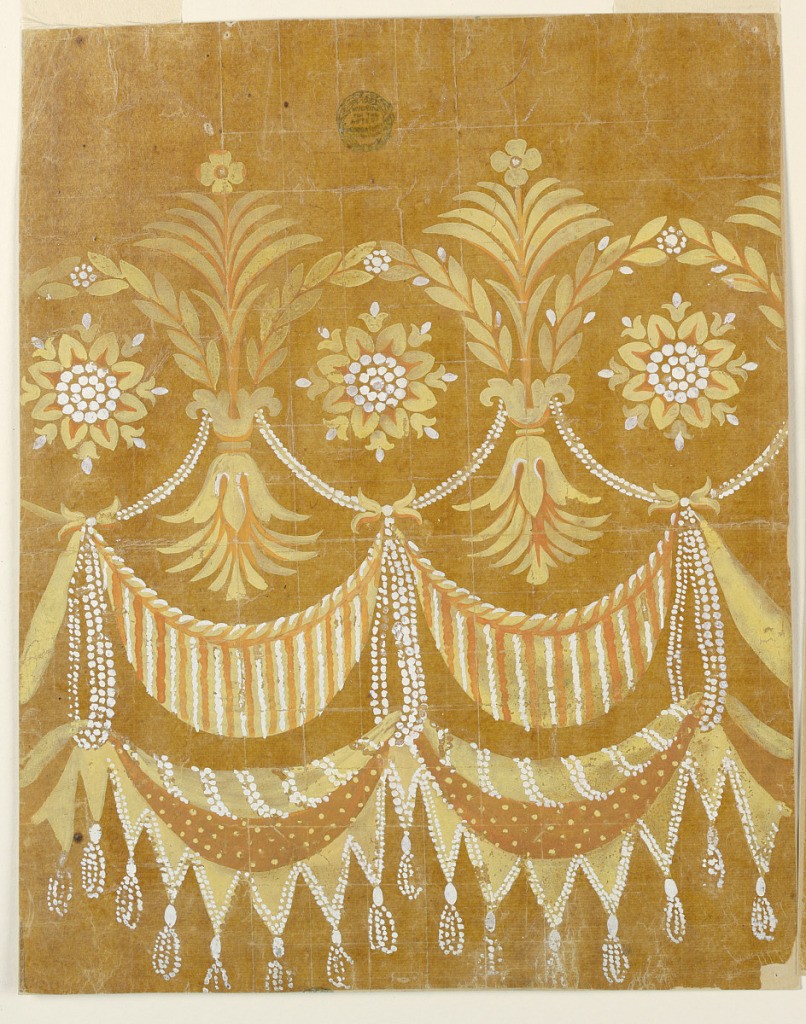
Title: Design for an Embroidered Horizontal Border of the "Fabrique de St. Ruf"
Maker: Fabrique de Saint Ruf, Lyon, France
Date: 1800–1825
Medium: Brush and white, yellow, and orange gouache on glazed tracing paper
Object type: Drawing
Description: The repeat, of which somehwat more than two are shown, consists of an asymmetrical feather leaf over a border of a complicated design composed of blossom festoons, chains, a sprig and a link consisting of cones, palmettes and rosettes. Fringes and scallops are at the bottom.